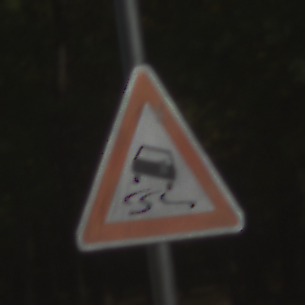
Verkehrszeichen: SchleuderOderRutschgefahr
Umgebung: Outdoor, Suburban
Tageszeit: MorningAfternoon
Wetter: Clear
Licht: Natural
Jahreszeit: NotSpecified
Kontrast: HighContrast